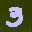
Label: 3